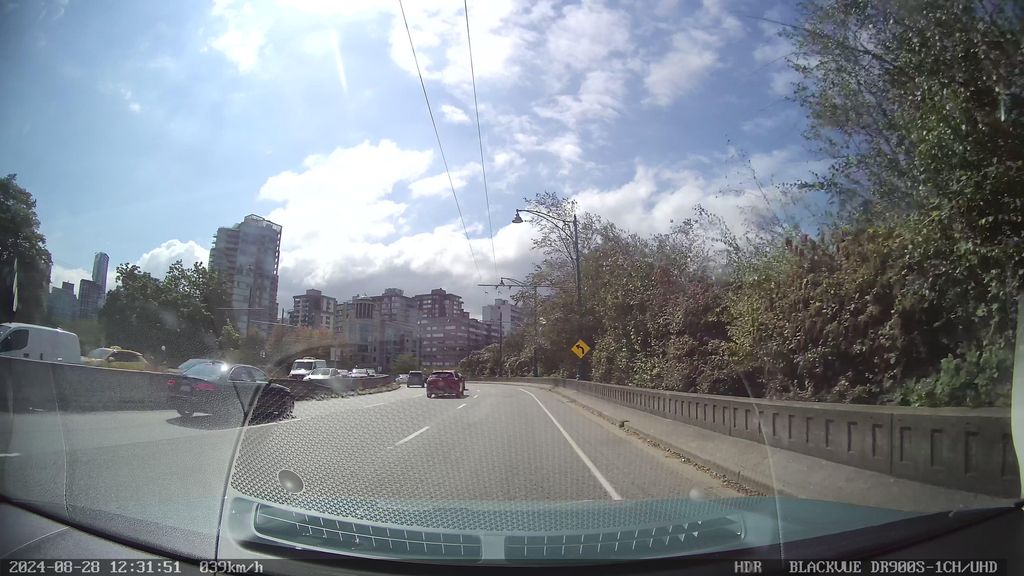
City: vancouver